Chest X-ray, PA view. Patient: 60 years old, sex M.
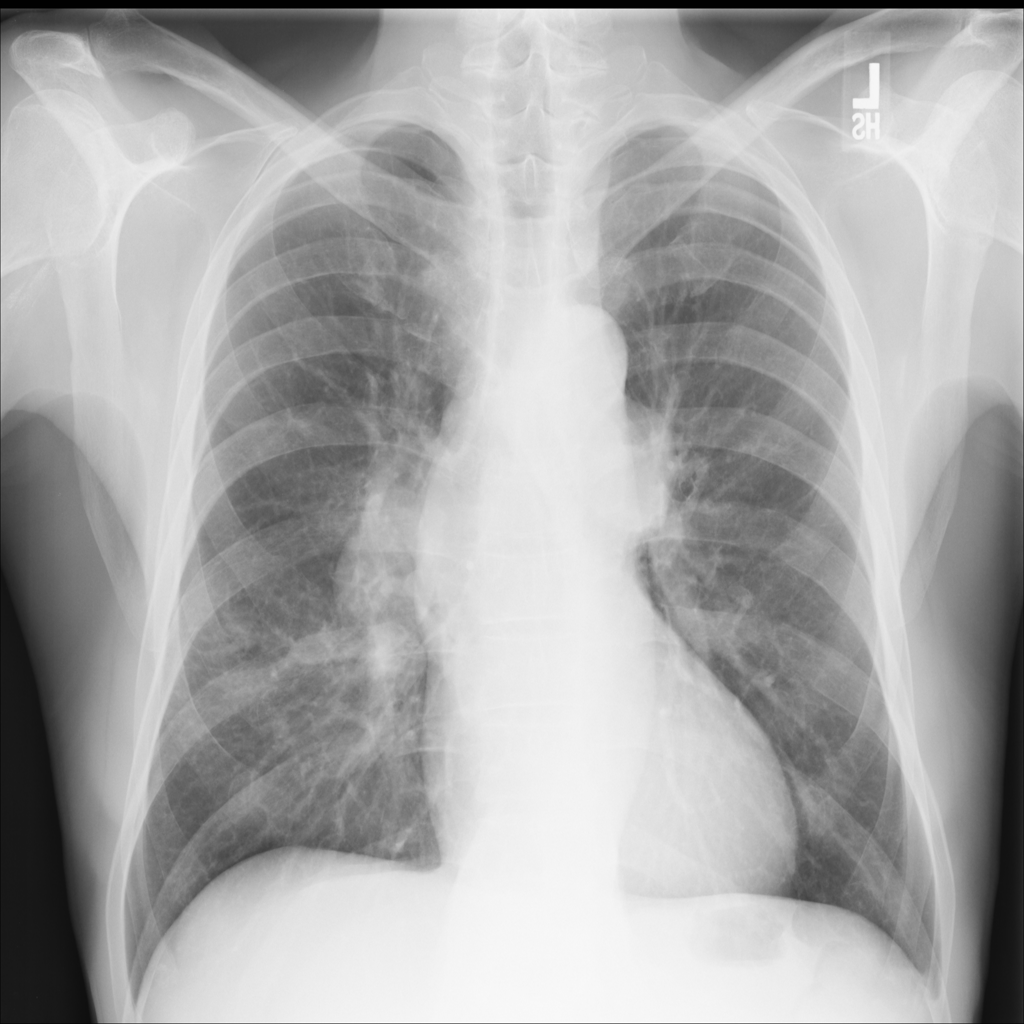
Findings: No Finding